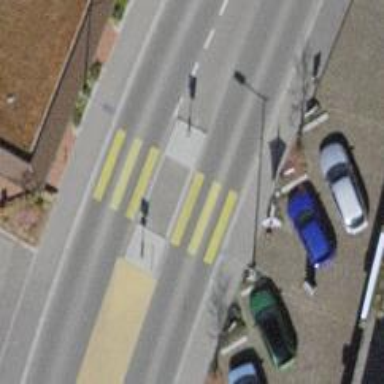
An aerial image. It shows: Marked road crossing with pedestrian island.